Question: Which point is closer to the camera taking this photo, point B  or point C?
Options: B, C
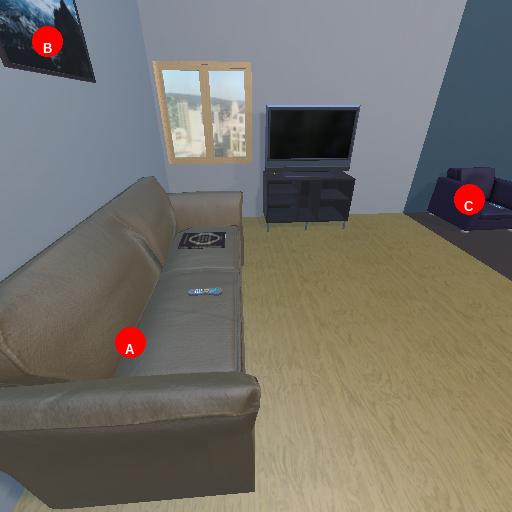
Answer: B